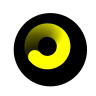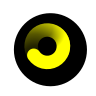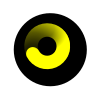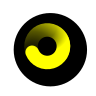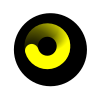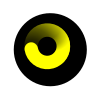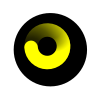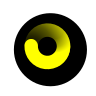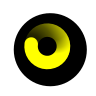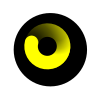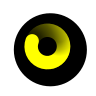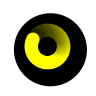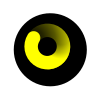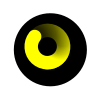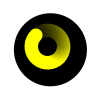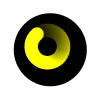
Cursor type: wait
OS/theme: linux-notwaita
Variant: white